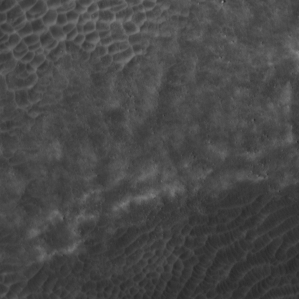
Label: non_frost